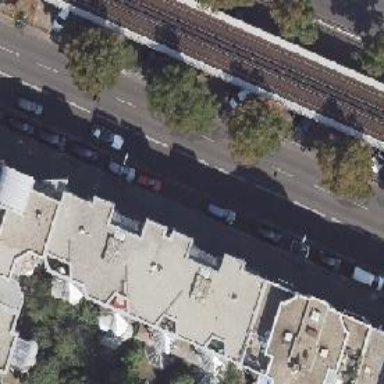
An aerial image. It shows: Parking entrance.